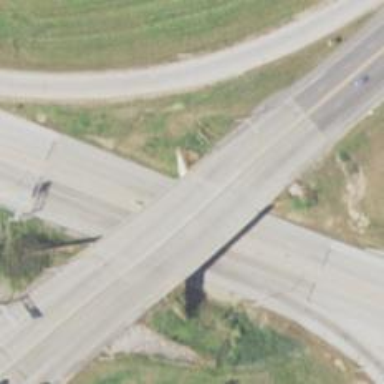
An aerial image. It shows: Bridge for trunk highway with expressway access.